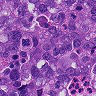
Metastatic tissue present: yes